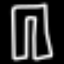
Label: pants